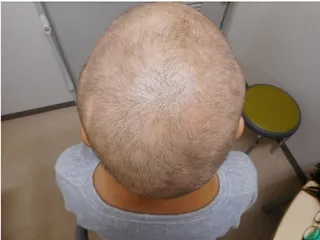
6 months after the start of treatment.
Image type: medical_photograph (other_medical_photograph)